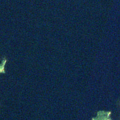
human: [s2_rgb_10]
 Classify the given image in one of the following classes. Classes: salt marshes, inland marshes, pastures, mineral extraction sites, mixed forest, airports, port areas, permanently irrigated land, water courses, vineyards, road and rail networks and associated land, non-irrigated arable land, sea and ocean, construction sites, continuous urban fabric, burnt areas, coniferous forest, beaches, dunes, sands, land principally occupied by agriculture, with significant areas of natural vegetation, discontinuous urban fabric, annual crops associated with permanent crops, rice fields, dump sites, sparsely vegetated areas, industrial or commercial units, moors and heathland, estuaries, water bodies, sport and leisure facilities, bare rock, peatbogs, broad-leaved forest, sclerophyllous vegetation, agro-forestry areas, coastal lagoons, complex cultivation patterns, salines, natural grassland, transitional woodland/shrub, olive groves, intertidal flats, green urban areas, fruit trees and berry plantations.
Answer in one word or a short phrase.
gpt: water bodies